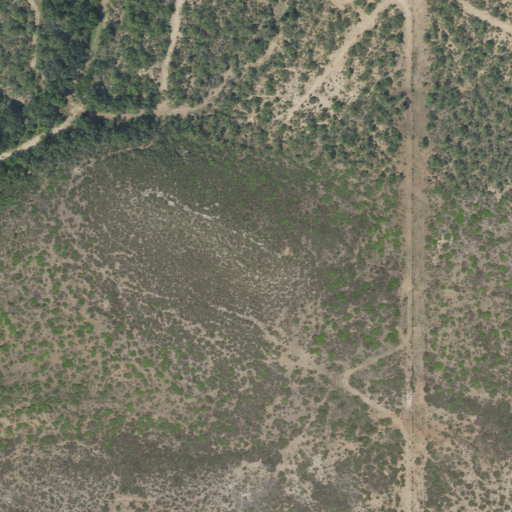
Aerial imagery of mountain in Texas named Wagon Top containing shrub, evergreen forest, and deciduous forest